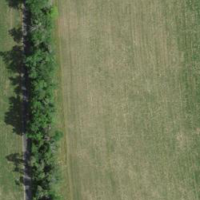
EUNIS habitat code: 52
Species observed at this site:
Asplenium scolopendrium